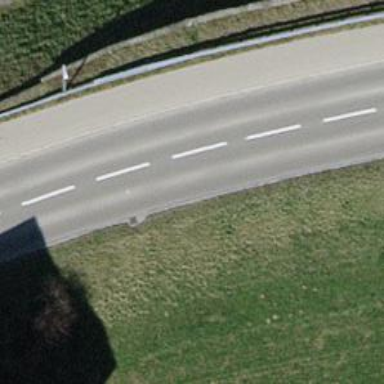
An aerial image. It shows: Tertiary road with asphalt surface. There is track for cyclists on the left side.